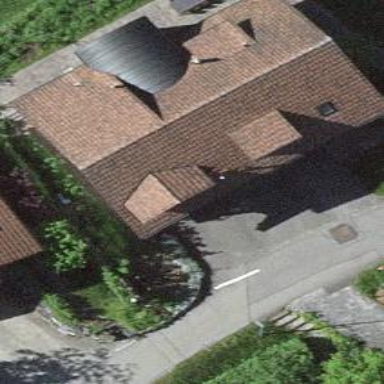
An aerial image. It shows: Detached building.